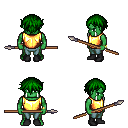
a pixel art fantasy rpg character, male body template, orc, green skin, gold chest armor, teal pants, green short bangs hairstyle, bracelets, black shoes, spear, four views (front, back, left, right), 2x2 character sprite sheet, small pixel art, hard edges, no anti-aliasing